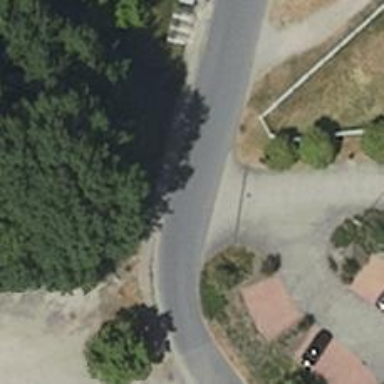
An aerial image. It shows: Smooth asphalt road in residential area.